Question: I'm currently coding my app that loads images frequently (but not the same images). As far as I test it out, there's no memory leak problem, but the memory usage of the app increases as I load up different images. It means the app will eventually gets killed by OS when it hits memory cap. I inspected through instrument and I found that a lot of memory was being held by NSConcreteData.

'''
//from different thread, and pass data to main thread
NSData *data = [[[NSData alloc] initWithContentsOfURL:url] autorelease];
//at main, data to uiimage
imgView.image = [[[UIImage alloc] initWithData:data] autorelease];
'''
When the view is dismissed and all allocated memories get return to heap, it seems like the memory
I allocate for NSData keep presents in the memory and therefore the memory usage of the app increases compared to what it was before it loaded images. I'm not sure if this is normal behavior.
Or is it bad practice to pass allocated memory between different threads?
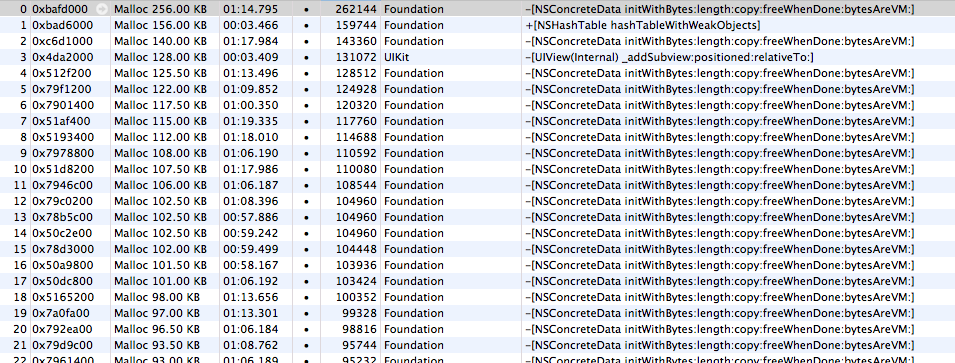
Answer: This may or may not help in your exact case, but this is often reduced by paying closer attention to your autorelease stack growth. You should be able to reduce the problem by wrapping those heavy creators (data from url, image with data) in autorelease pool blocks.
'''
@autoreleasepool { work with large NSObjects here }
'''
or, depending on the system you must deploy for:
'''
NSAutoreleasePool * pool = [NSAutoreleasePool new];
work with large NSObjects here
[pool release];
'''
If you can use '@autoreleasepool', do so. it's slightly better because it interfaces with the underlying autorelease stacks directly. If you need backwards compatibility, then use 'NSAutoreleasePool'. At a higher level, they really serve the same purpose, in the sense that you should be able to interchange their implementations in your program without introducing new issues. Therefore, it really comes down to the minimum OS you are targeting and the build settings you have specified for your project when deciding which to use.
You should wrap your handling and creation of large (or many) allocations in autorelease blocks because autoreleased objects are sent release messages "at some point in the future". By creating and destroying that autorelease pool explicitly (and by using autorelease less often), you allow many of these objects to be destroyed much sooner.
As to why this can be good in addition to simply not using autorelease in your program: clients and system libraries may end up adding your big/numerous images/'NSData's to the autorelease pools. Autorelease pools are like (thread local) stacks -- when you destroy your local pool, all those autorelease messages made while your pool was on top will be fulfilled, and the autoreleased objects will receive their release messages.
> Or is it bad practice to pass allocated memory between different threads?
Remember that you should message your UIKit and AppKit objects from the main thread. In Cocoa, many libraries may specify their threading models. NSData follows the Foundation threading model. The objects are not explicitly thread safe, but they are safe to use if you read and/or write from no more than one thread at any given time (that is, use a lock whenever you need to use it in a MT context, or pass copies). Passing and sharing data/objects is not a bad practice, it's necessary (or the logical solution) at times. There is a slight catch saying it's 'not bad': many people do not understand multithreading and shared resources well (it is not a trivial skill to learn for many).